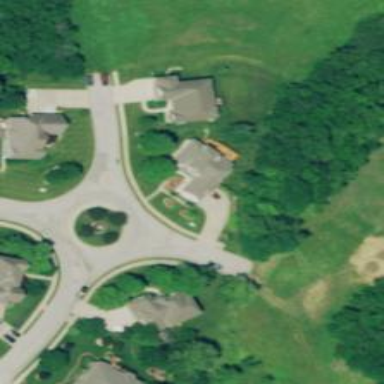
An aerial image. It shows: Residential road.